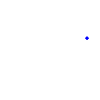
Particle: proton